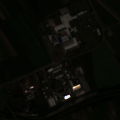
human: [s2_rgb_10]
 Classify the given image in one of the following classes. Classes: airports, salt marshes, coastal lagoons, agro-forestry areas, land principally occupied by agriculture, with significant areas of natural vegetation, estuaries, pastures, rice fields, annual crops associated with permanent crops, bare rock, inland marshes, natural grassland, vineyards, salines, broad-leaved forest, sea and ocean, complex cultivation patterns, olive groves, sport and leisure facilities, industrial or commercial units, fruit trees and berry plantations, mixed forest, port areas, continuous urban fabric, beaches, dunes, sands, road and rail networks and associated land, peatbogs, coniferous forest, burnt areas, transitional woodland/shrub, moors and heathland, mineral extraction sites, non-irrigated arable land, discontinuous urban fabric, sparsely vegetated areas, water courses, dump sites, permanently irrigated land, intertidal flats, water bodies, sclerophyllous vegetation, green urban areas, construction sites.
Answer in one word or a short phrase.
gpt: discontinuous urban fabric, industrial or commercial units, non-irrigated arable land, transitional woodland/shrub